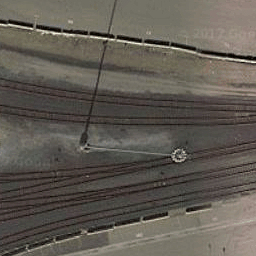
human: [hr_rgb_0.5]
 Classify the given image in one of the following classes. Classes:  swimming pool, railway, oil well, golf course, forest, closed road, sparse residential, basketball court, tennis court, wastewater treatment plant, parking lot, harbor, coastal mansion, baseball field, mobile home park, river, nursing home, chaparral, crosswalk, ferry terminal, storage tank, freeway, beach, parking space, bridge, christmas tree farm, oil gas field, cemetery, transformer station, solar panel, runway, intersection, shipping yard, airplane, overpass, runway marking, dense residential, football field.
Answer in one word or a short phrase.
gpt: railway